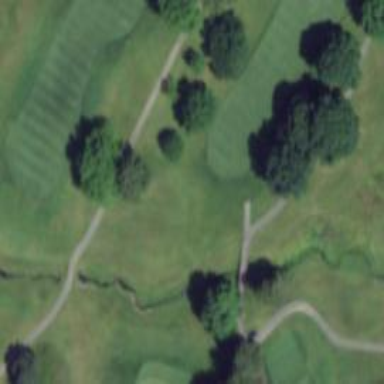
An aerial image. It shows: Path designated for golf carts.